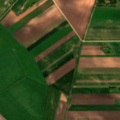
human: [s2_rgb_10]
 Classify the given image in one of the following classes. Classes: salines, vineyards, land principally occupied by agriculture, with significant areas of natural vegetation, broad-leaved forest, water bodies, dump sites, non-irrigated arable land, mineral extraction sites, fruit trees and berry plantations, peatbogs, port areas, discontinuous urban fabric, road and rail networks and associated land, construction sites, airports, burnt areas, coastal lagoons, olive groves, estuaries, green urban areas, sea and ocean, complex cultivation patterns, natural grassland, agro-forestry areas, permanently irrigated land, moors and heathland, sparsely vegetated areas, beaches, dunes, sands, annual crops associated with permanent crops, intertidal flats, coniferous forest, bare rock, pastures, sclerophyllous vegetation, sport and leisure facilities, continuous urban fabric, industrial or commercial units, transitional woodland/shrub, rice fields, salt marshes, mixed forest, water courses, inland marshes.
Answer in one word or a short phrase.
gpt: non-irrigated arable land, land principally occupied by agriculture, with significant areas of natural vegetation